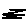
Label: zigzag